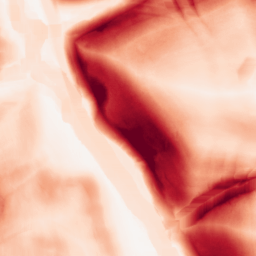
Category: morphological
Decomposition family: morphological_square
Decomposition parameters: operation: gradient
size: 15
Upsampling method: bspline
Upsampling parameters: scale: 2
Upsampling scale: 2